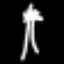
Label: palm tree